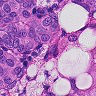
Metastatic tissue present: yes